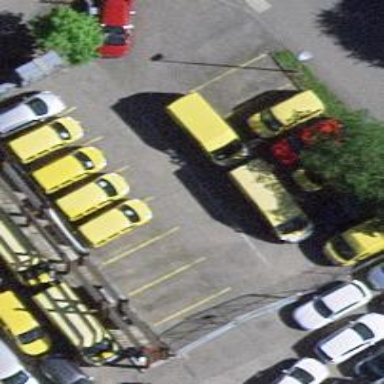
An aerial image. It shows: Parking area.